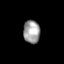
Tissue: skin
Cell type: Epithelial cells
Senescence score: 0.2498
Nuclear area (px): 373
Mean DAPI intensity: 160.097